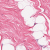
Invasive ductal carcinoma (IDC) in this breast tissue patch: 0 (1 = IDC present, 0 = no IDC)